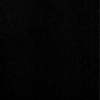
Label: dusty